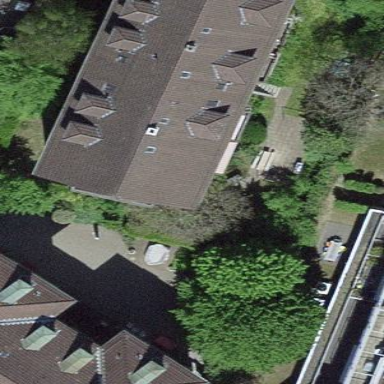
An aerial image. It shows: Gabled roof apartments building with maroon roof tiles.